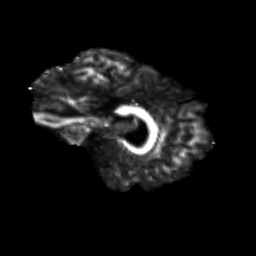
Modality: FA
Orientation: sagittal
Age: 21
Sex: male
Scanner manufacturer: siemens
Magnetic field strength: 3 T
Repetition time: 3.5 s
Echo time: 0.125 s